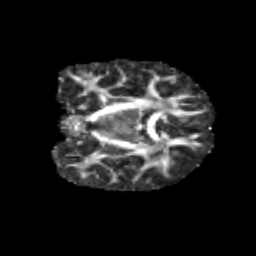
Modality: FA
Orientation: coronal
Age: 9
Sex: male
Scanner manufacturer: siemens
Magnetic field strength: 3 T
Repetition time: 3.8 s
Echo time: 0.07 s